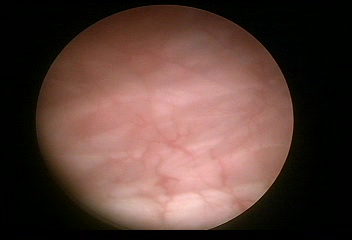
Modality: WLC
Class: Normal mucosa
Bladder cancer association: No